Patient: sex F, age 75
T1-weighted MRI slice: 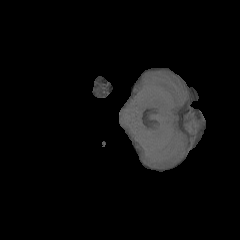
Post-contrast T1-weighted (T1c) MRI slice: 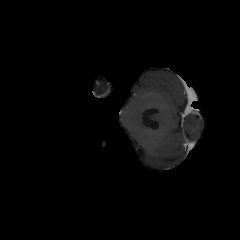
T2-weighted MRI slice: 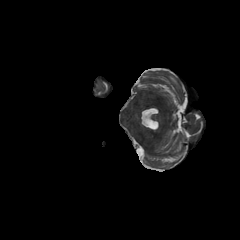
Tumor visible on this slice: no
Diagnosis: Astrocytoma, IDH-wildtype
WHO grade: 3